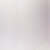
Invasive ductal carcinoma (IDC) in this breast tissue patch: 0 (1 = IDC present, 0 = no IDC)